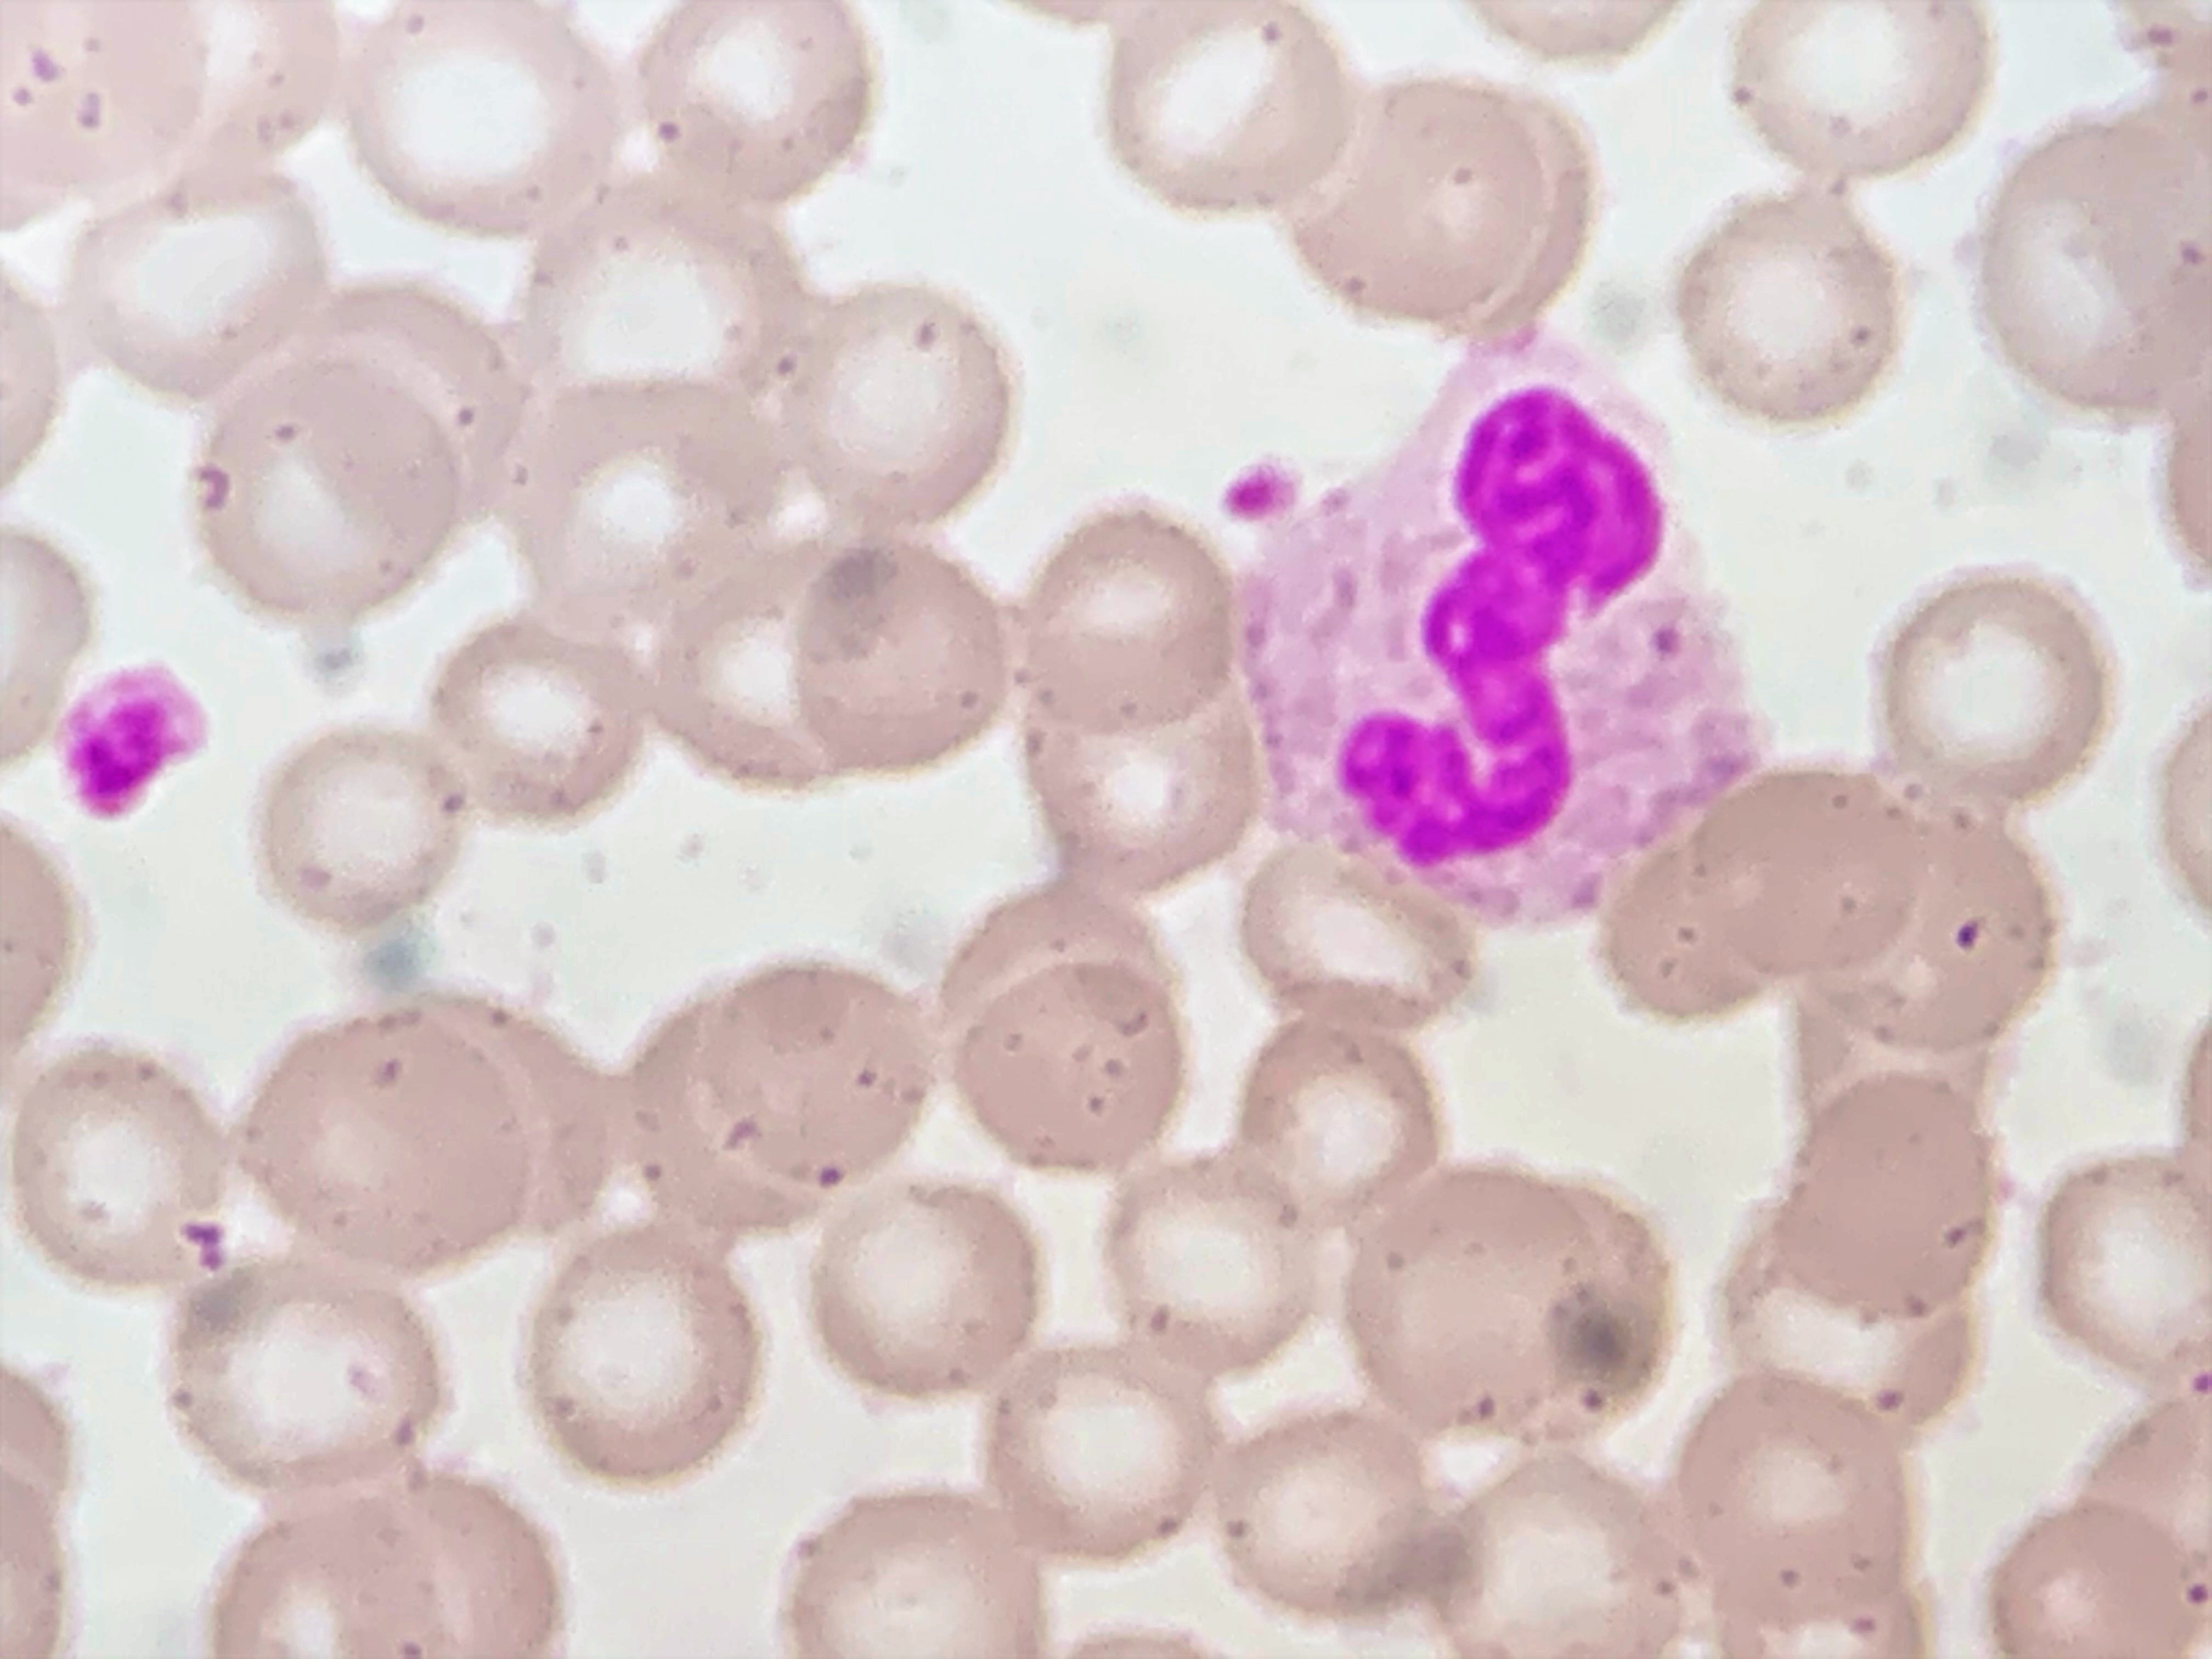
Cell type: NEUTROPHILS